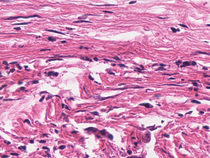
Tumor epithelial tissue: no
Tumor-associated stroma tissue: yes
Normal tissue: no